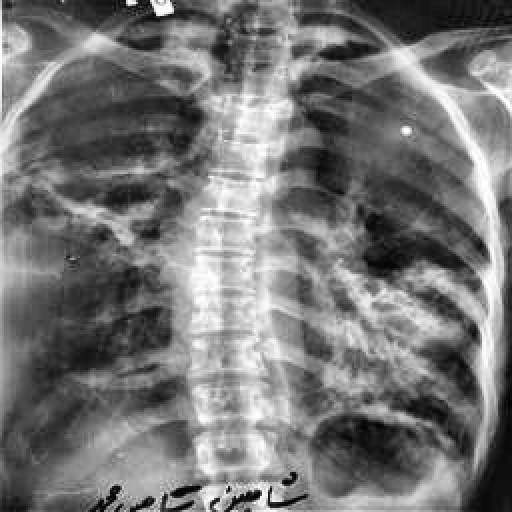
Finding: TUBERCULOSIS